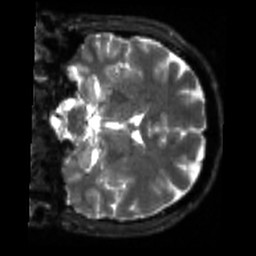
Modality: sbref
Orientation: coronal
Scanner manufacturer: siemens
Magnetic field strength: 3 T
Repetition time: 4 s
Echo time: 0.0594 s